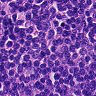
Metastatic tissue present: no